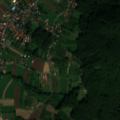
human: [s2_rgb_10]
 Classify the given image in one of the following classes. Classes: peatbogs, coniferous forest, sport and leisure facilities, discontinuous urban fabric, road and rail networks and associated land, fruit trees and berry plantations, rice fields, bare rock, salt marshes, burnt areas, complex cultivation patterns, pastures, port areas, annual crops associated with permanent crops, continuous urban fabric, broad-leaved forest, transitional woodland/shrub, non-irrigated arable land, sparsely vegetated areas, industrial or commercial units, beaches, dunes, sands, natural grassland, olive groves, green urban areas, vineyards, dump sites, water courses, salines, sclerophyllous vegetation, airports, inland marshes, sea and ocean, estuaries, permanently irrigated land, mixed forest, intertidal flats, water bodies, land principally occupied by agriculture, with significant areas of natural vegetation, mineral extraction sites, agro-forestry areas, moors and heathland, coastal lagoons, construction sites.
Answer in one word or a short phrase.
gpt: discontinuous urban fabric, non-irrigated arable land, vineyards, broad-leaved forest